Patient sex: M
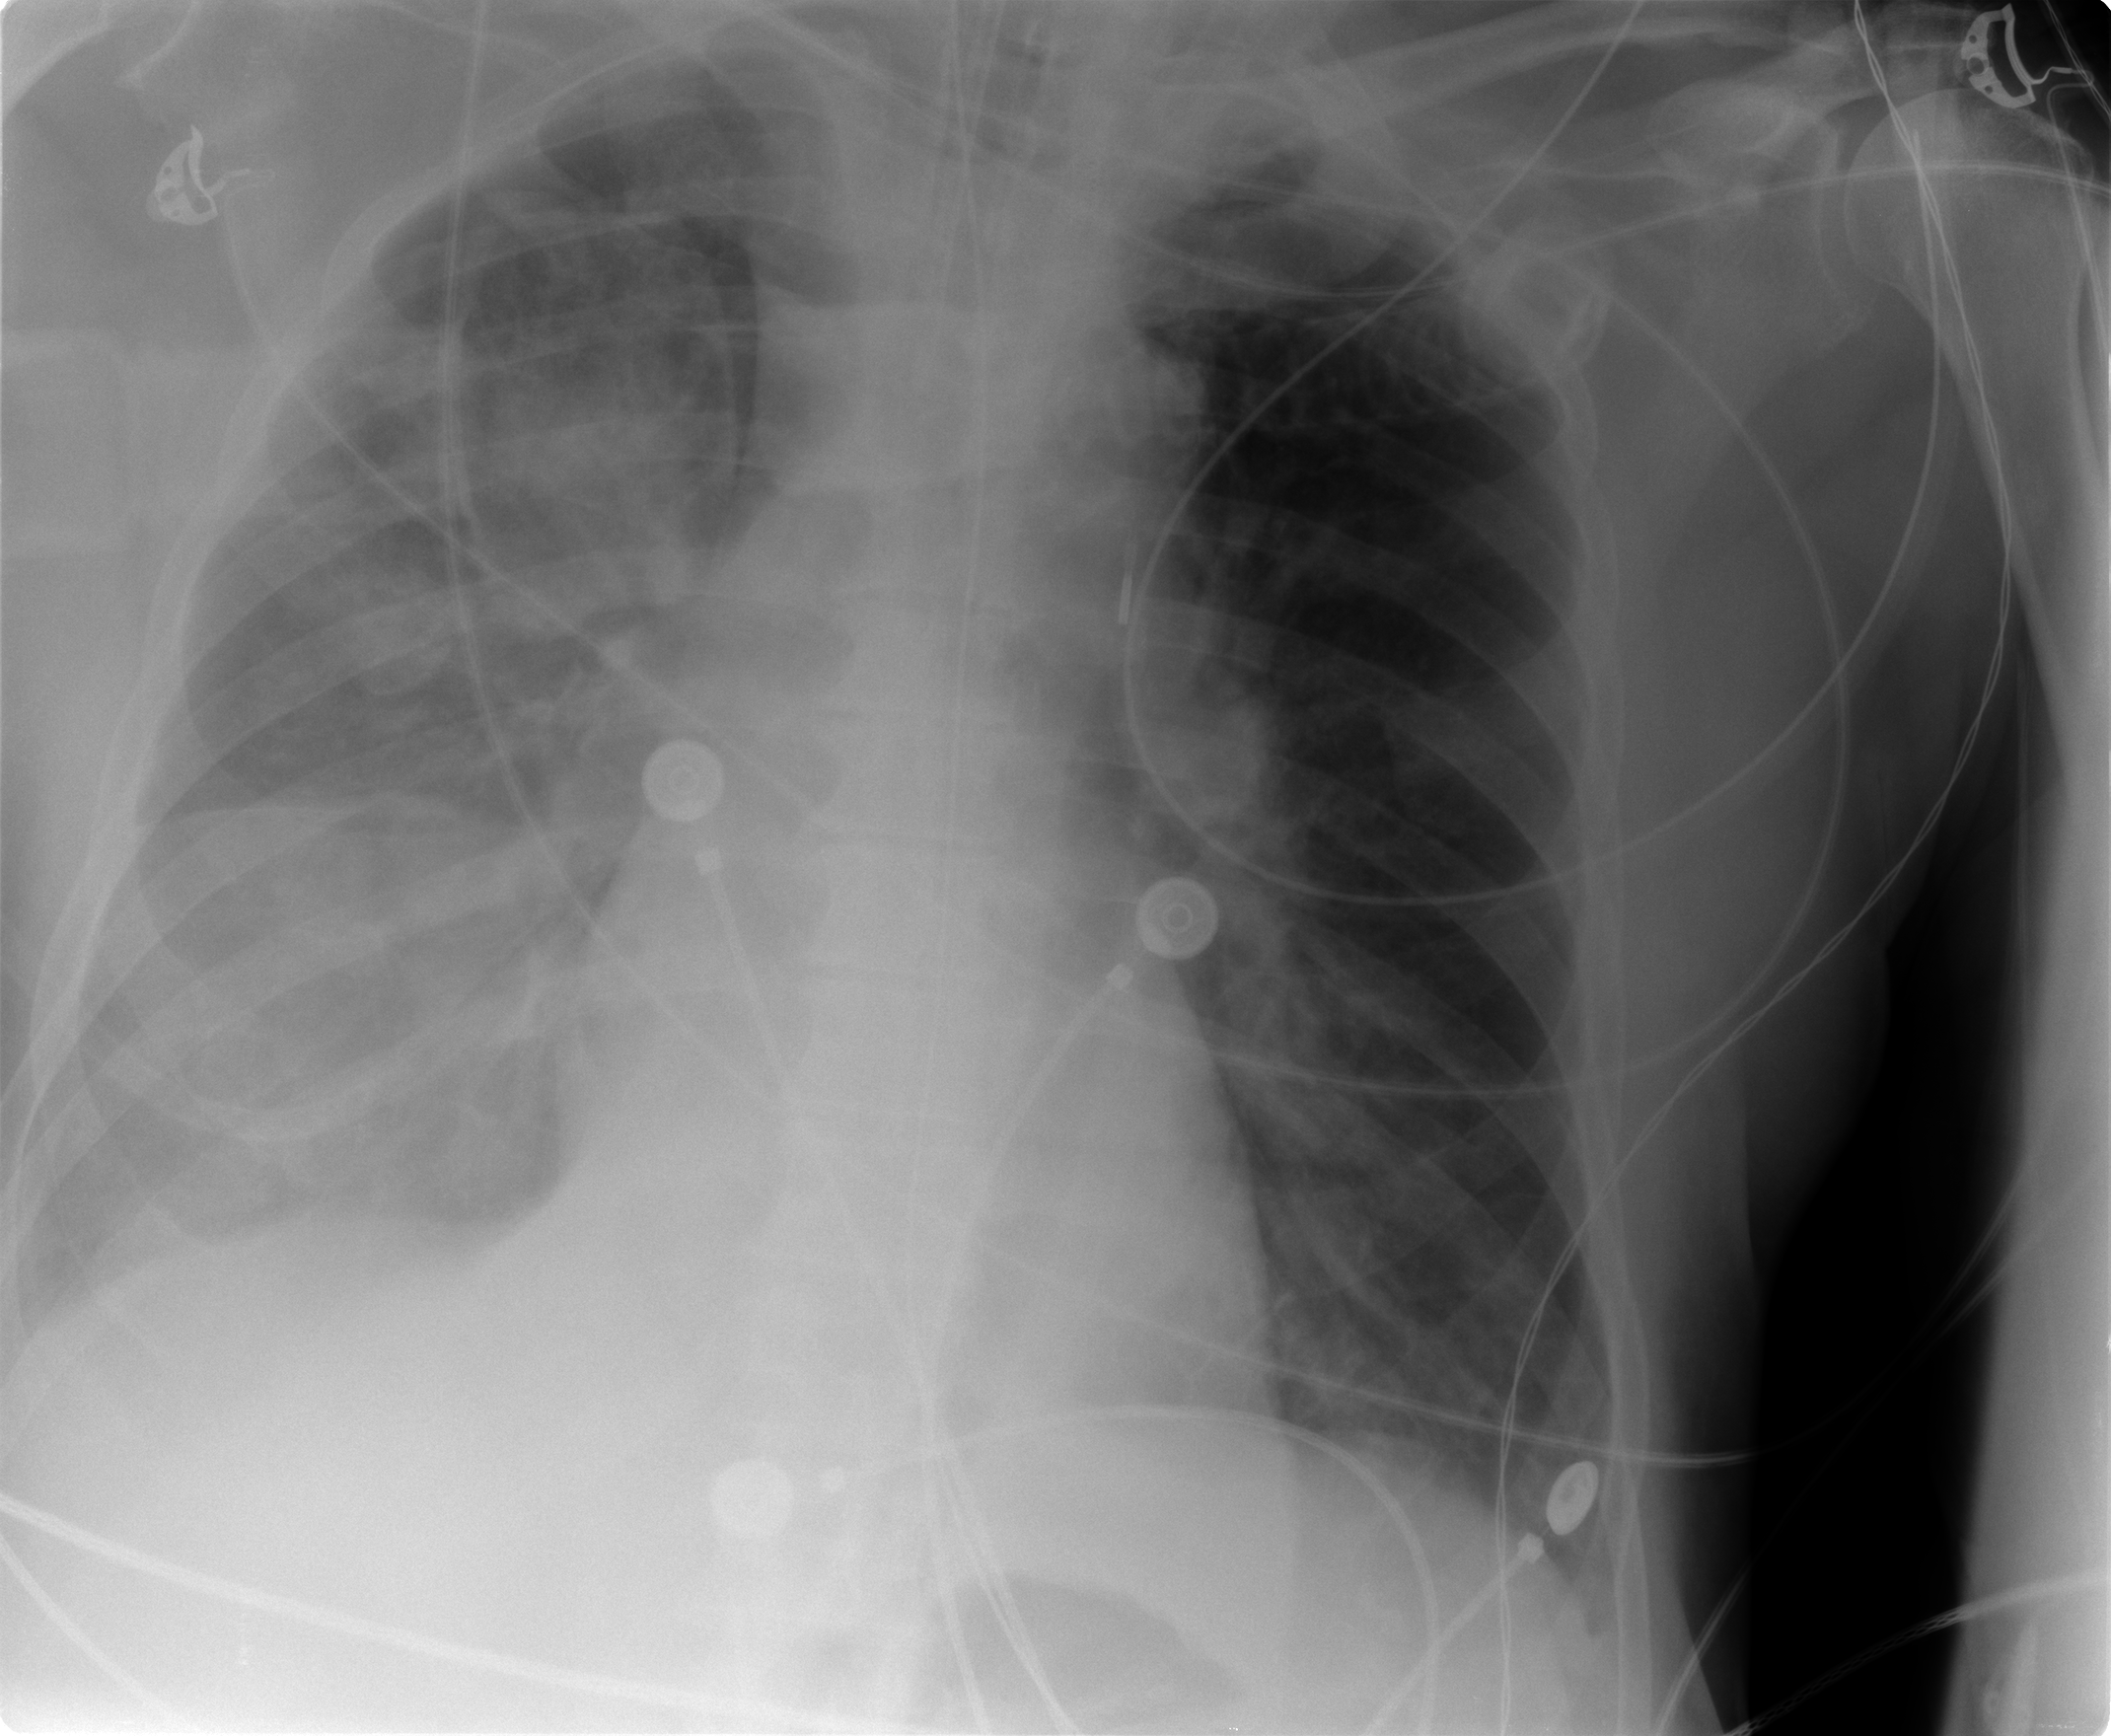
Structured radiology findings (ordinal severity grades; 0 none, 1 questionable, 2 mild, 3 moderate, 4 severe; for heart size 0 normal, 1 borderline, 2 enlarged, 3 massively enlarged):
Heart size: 0
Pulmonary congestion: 2
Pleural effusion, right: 2
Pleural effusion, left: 2
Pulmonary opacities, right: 2
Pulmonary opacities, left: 2
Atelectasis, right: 3
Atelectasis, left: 2